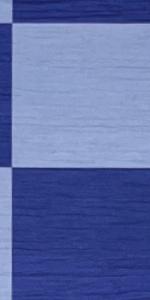
Label: Empty